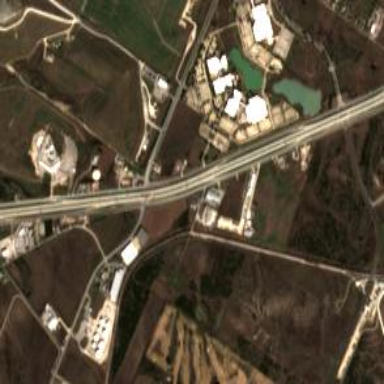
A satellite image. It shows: Motorway junction.